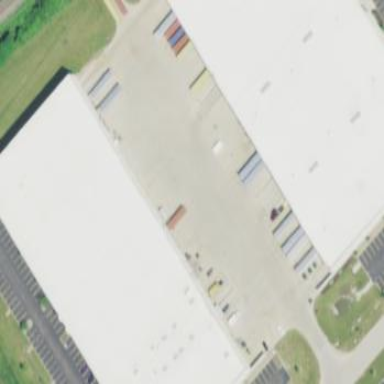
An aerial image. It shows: Industrial building.